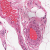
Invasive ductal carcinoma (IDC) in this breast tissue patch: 0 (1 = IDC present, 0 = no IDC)